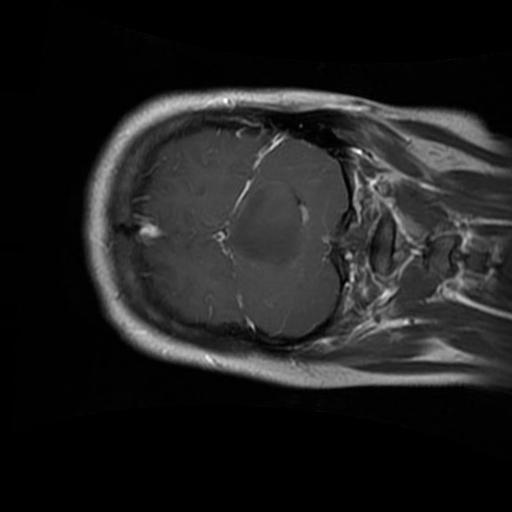
Label: brain_glioma